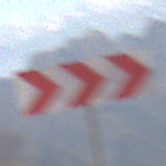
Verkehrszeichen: RichtungstafelnInKurvenGrossLinks
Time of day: Midday
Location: Outdoor (Nature)
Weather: Clear
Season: NotSpecified
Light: Natural